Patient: sex F, age 71
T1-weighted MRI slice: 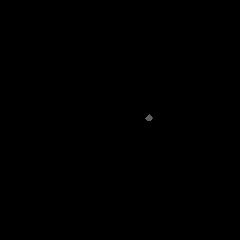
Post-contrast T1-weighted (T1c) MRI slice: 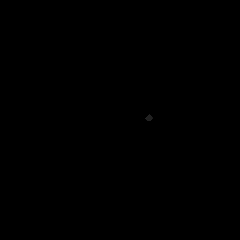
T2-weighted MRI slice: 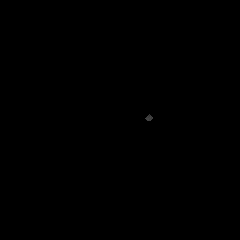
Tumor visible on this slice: no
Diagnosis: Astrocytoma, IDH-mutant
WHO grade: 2